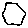
Label: hexagon